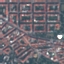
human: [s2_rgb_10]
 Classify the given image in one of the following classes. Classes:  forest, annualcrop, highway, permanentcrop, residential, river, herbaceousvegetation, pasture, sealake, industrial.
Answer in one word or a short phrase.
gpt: Residential